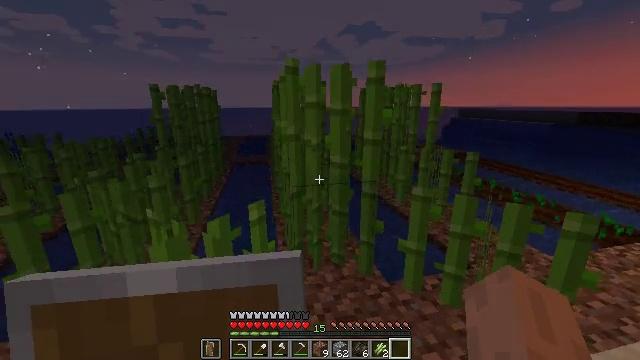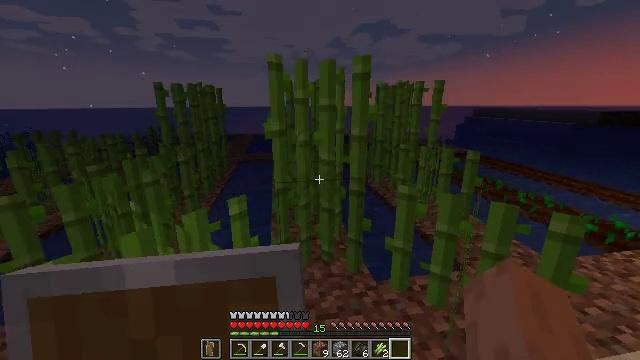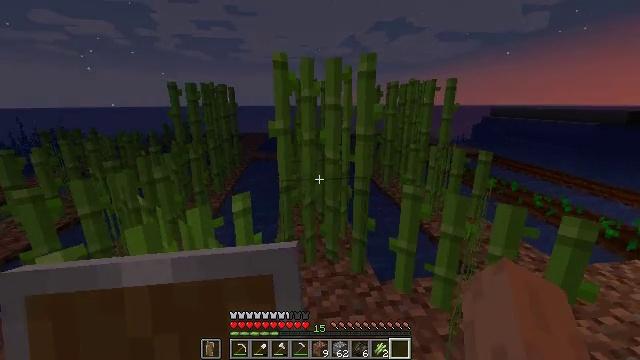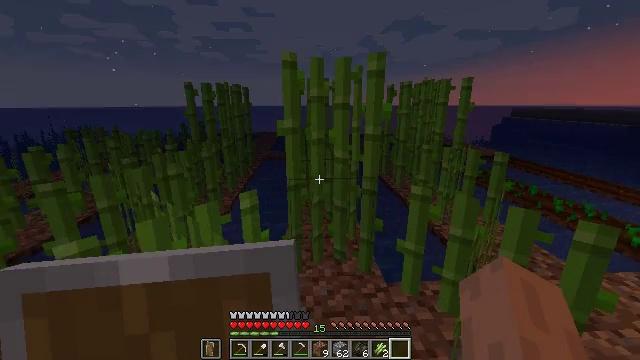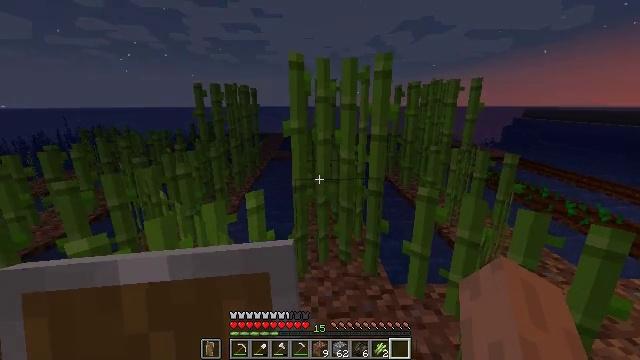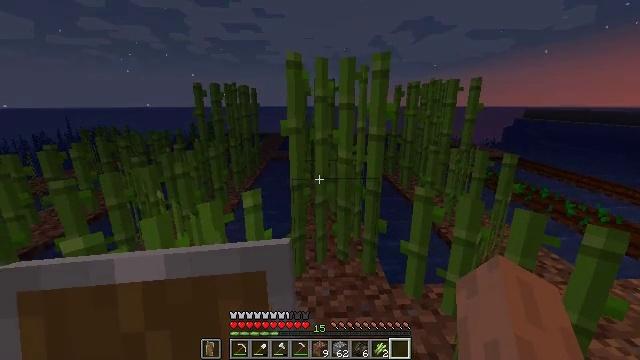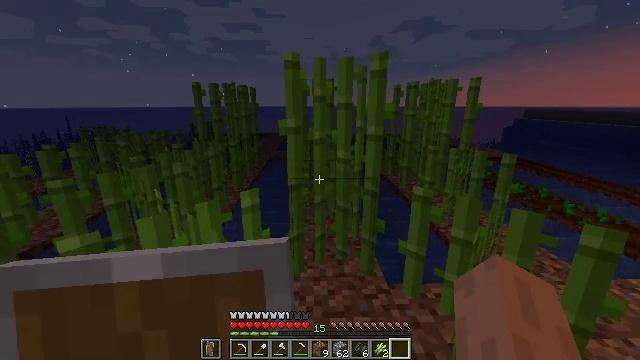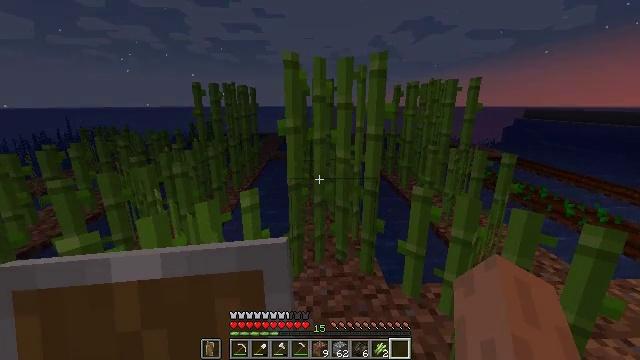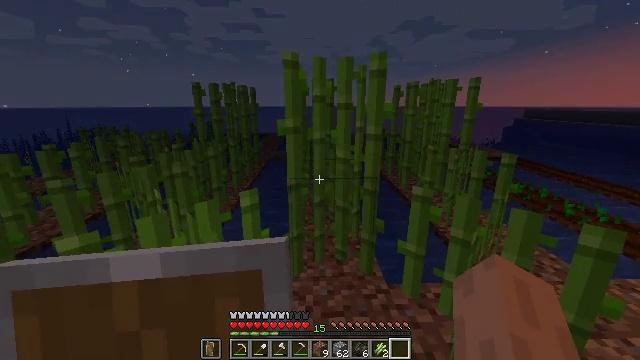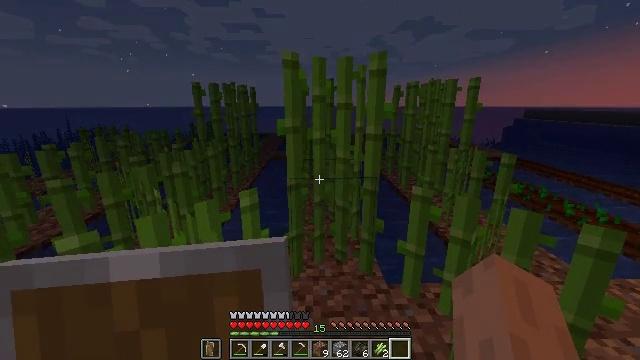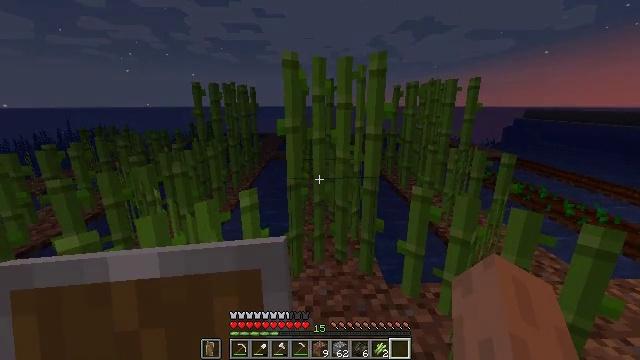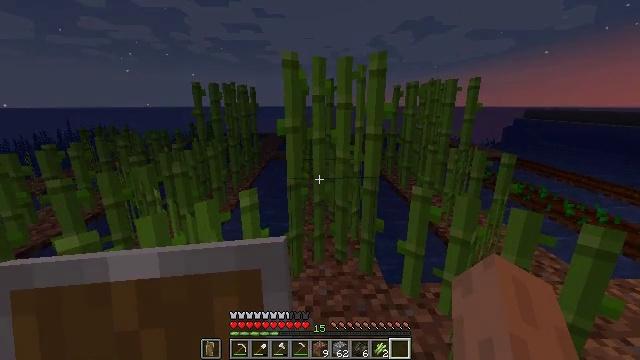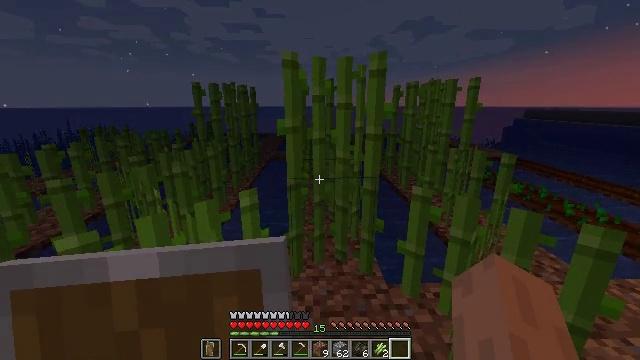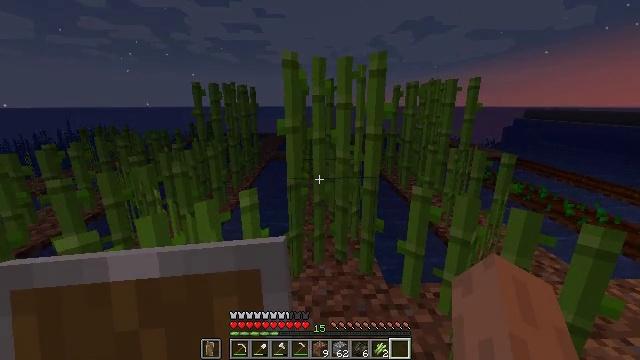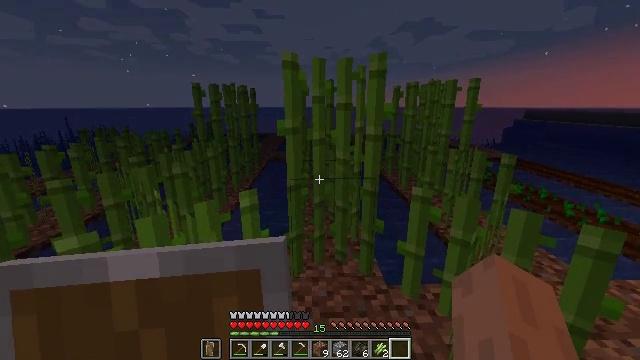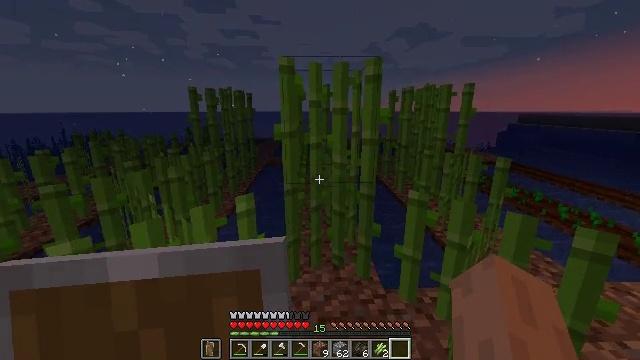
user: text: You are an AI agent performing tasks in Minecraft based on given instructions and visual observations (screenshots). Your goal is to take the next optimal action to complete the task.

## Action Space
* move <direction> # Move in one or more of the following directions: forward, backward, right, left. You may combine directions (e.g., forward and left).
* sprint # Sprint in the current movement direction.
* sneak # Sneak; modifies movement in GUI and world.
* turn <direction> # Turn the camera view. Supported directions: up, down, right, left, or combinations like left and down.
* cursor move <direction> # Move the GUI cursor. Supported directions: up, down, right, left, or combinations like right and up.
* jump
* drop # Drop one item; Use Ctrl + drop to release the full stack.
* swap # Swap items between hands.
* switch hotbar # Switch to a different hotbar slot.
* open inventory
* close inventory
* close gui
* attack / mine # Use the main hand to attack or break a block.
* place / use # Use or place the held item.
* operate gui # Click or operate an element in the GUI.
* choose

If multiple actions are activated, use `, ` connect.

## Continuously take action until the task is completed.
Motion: motion action
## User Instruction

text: Mine the sugar cane near rivers.
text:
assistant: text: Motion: turn left
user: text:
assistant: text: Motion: turn left
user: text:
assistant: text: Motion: turn left
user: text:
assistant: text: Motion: turn left
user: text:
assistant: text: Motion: no_op
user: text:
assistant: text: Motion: no_op
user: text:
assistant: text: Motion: no_op
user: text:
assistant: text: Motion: no_op
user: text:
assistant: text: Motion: no_op
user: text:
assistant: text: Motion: no_op
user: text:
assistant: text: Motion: no_op
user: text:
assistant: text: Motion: no_op
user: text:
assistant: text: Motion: no_op
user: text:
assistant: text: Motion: no_op
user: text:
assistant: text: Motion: no_op
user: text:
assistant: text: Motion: no_op
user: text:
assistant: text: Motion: no_op
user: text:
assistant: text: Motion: no_op
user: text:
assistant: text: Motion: no_op
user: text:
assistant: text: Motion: no_op
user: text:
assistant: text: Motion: no_op
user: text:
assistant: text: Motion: no_op
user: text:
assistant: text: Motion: no_op
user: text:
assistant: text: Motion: switch to hotbar 3
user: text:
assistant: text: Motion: switch to hotbar 3
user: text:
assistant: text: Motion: switch to hotbar 3
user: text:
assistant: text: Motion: switch to hotbar 3
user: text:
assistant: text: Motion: no_op
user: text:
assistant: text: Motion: no_op
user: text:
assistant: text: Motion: no_op